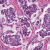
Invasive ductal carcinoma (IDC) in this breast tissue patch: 0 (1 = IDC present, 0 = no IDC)